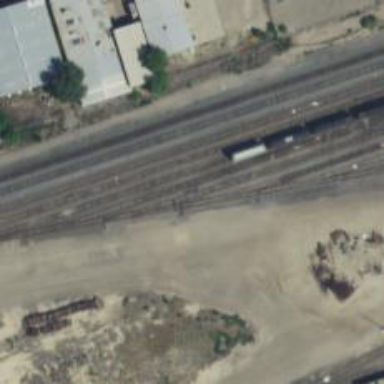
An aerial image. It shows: Railway yard used for servicing trains.